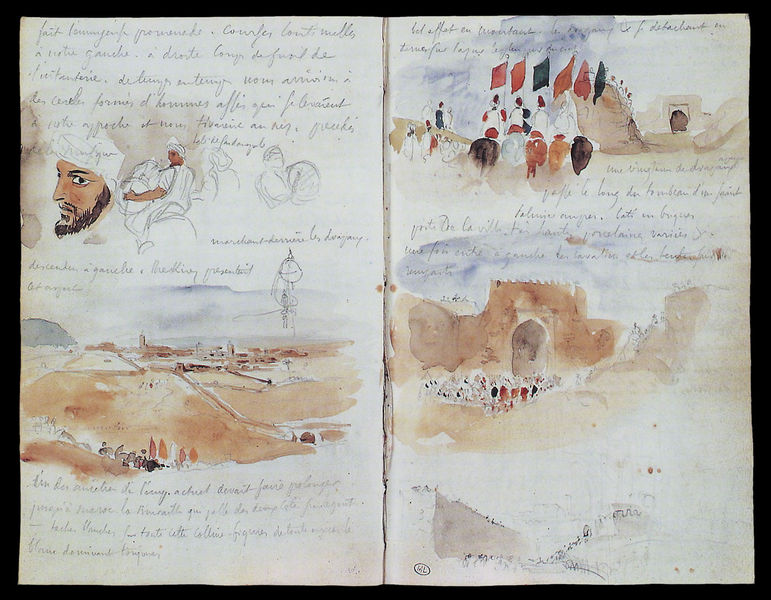
Titel: Nordafrikanisches und spanisches Album
Künstler: Eugène Delacroix
Institution: Paris, Musée du Louvre
Schlagwörter: himmel, kampf, kopf, mann, aquarell, gelb, landschaft, menschen, ocker, sand, stadt, braun, bunt, männer, skizze, zeichnung, bart, geschichte, gesicht, mensch, bild, portrait, land, blatt, pferd, pferde, reiter, schrift, bilder, fahnen, dünen, wüste, mauer, französisch, soldaten, tor, zinnen, buch, burg, orient, seite, illustration, text, entwurf, trommel, buchseite, heft, flecken, stadttor, arabisch, seiten, reise, siedlung, flaggen, turban, arabien, handschrift, beschreibung, sultan, idee, ägypten, zeichnungen, aquarelle, notizen, buchmalerei, beduine, fez, doppelseite, tagebuch, manuskript, mongolen, storyboard, roman, bilde, sanddüne, normannen